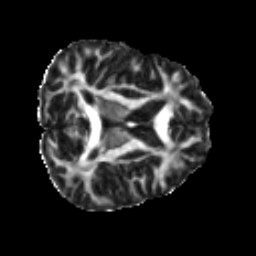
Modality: FA
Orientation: axial
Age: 32
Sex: male
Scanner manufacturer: ge
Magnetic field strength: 3 T
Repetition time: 7.8 s
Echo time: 0.0606 s